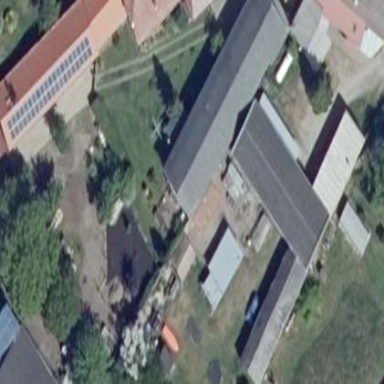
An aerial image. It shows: Gabled building with grey roof oriented along its structure.